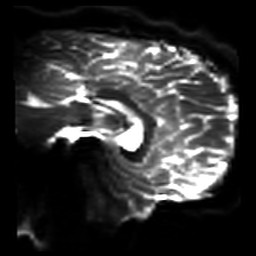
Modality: DWI
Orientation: sagittal
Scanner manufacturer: philips
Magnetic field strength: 7 T
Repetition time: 9.612 s
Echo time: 0.073 s